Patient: sex F, age 31
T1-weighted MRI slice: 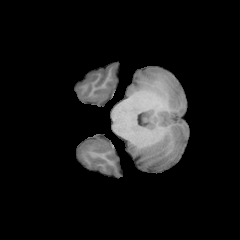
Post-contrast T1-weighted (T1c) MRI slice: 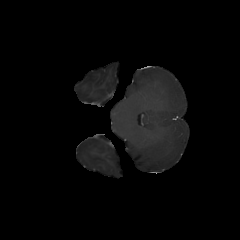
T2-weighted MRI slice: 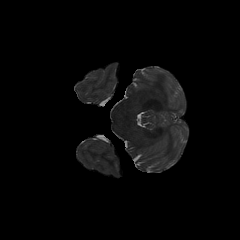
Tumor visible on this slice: no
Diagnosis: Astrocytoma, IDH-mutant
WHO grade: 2